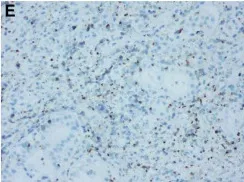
Immunohistochemical stains. TIA-1.
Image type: pathology (immunostaining)